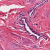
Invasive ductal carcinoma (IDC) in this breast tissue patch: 0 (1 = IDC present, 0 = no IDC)